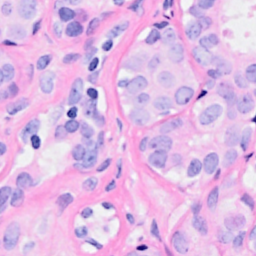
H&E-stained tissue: Breast